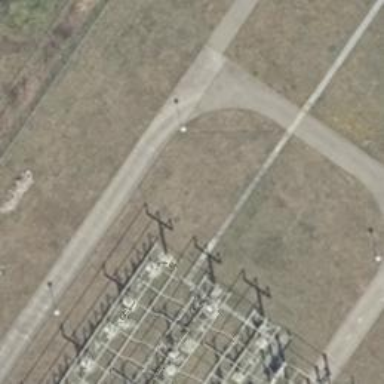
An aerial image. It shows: Power line carrying busbar.